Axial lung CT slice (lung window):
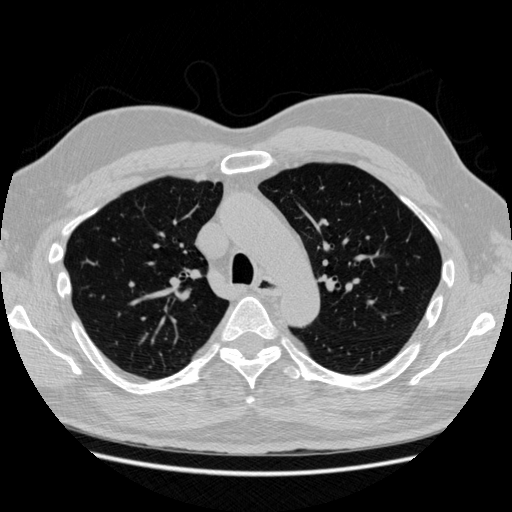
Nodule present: no